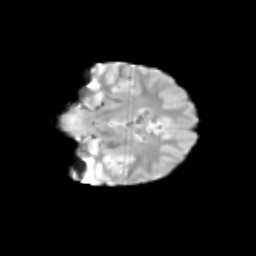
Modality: T2w
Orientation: coronal
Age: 12
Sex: female
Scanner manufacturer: siemens
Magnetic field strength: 3 T
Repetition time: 3.8 s
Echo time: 0.07 s